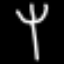
Label: fork